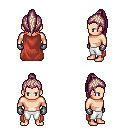
a pixel art fantasy rpg character, male body template, human, light skin, maroon cape, white pants, white blonde long topknot hairstyle, metal gloves, four views (front, back, left, right), 2x2 character sprite sheet, small pixel art, hard edges, no anti-aliasing